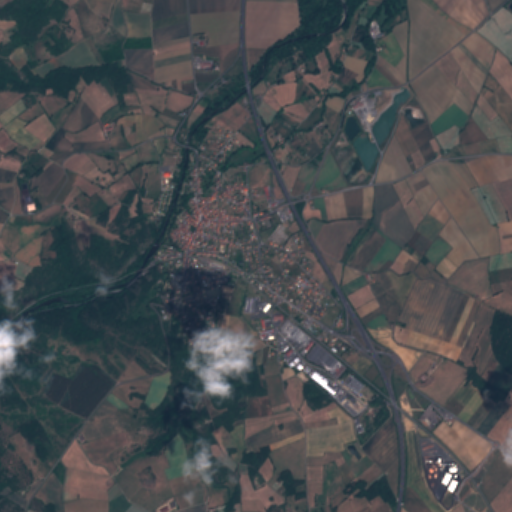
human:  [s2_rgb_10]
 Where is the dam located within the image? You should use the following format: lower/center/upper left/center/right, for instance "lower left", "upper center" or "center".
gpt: The dam is located in the center left of the image.
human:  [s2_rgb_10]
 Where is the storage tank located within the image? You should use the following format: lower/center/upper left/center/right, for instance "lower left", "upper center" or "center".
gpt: The storage tank is located in the upper right of the image.
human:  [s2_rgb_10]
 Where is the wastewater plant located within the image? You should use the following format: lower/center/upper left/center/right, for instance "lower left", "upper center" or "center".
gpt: The wastewater plant is located in the upper center of the image.
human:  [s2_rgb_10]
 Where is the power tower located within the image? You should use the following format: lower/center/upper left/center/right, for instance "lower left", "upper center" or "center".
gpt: There is no power tower in the image.